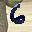
Label: 6